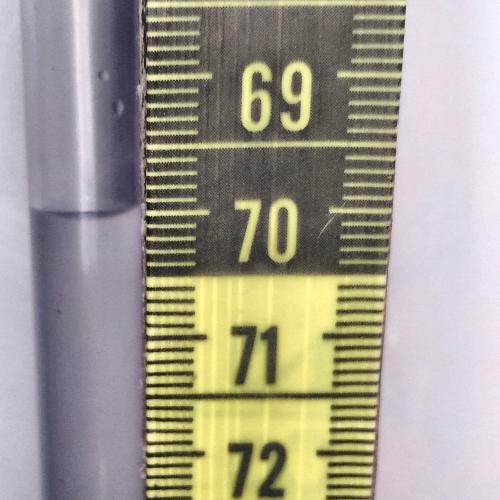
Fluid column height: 69.9 cm